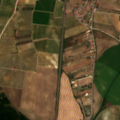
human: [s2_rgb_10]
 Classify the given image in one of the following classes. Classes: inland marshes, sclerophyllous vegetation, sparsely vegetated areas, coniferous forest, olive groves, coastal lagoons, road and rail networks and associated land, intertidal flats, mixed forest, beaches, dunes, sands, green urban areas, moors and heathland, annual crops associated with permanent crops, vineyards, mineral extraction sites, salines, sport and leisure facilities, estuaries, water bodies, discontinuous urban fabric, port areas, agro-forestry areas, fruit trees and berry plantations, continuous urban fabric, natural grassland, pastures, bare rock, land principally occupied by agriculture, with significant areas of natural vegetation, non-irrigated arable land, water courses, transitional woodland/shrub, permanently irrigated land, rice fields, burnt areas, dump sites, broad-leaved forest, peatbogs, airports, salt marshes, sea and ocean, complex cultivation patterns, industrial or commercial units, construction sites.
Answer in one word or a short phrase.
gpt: discontinuous urban fabric, permanently irrigated land, vineyards